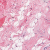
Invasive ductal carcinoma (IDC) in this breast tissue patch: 0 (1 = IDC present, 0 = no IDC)